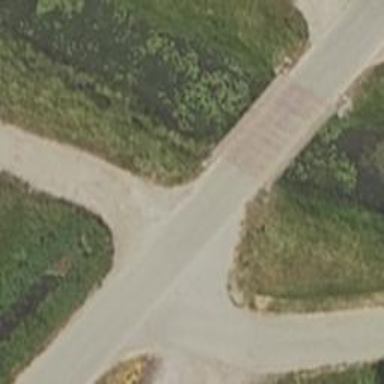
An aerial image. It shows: Unclassified road on bridge.